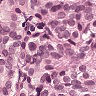
Metastatic tissue present: yes